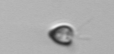
Label: Pyramimonas